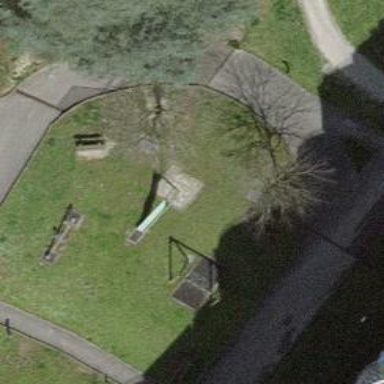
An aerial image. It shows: Playground area for leisure activities on the land.